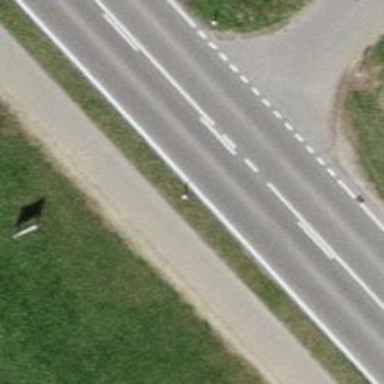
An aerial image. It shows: Primary road with asphalt surface.